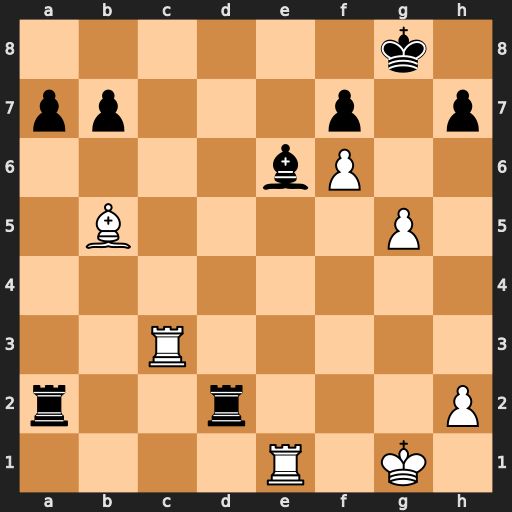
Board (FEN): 6k1/pp3p1p/4bP2/1B4P1/8/2R5/r2r3P/4R1K1
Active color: w
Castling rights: -
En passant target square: -
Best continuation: Rc8+ Rd8 Rxd8#